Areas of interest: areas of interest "Transportation stations"
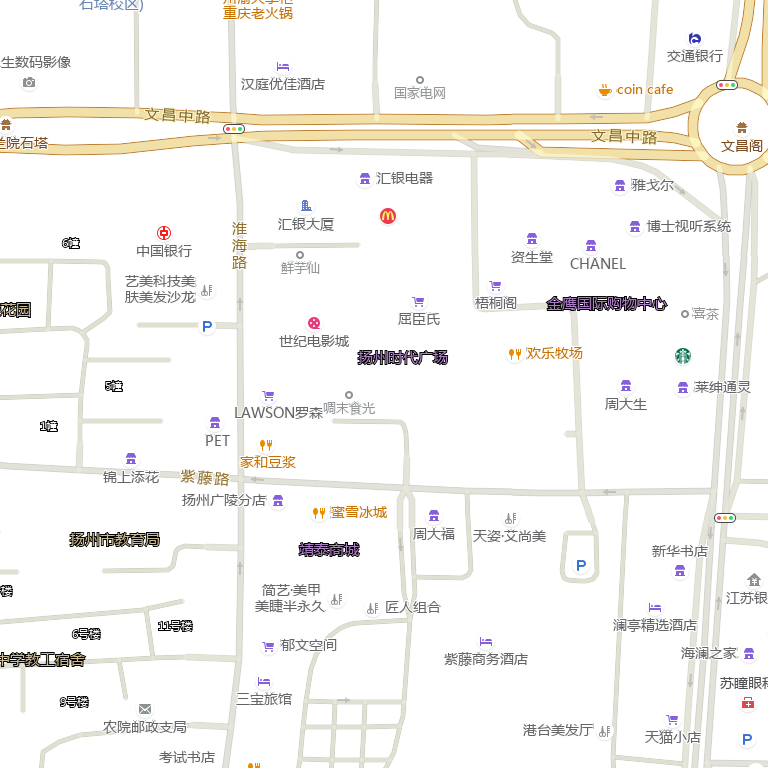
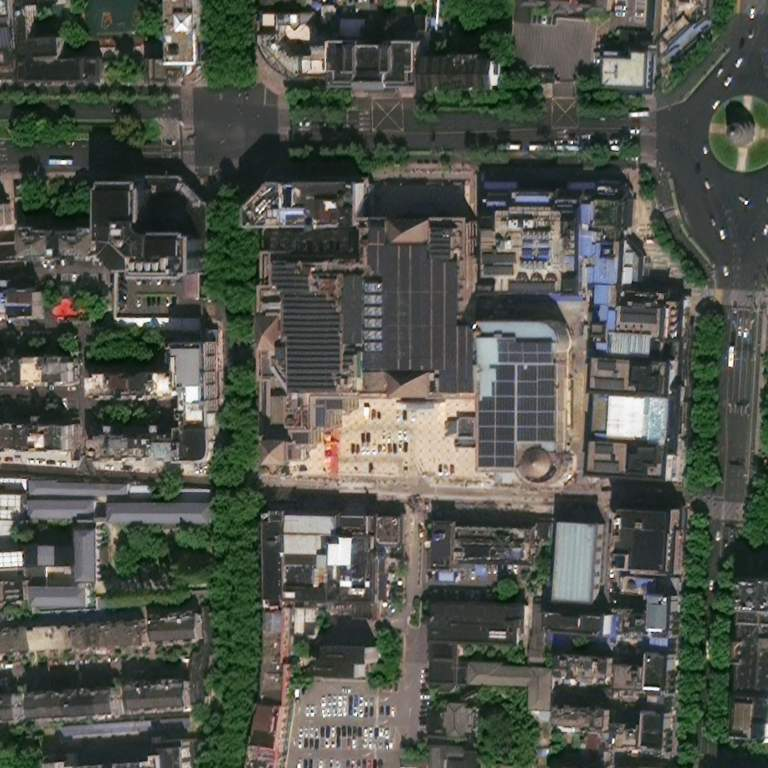